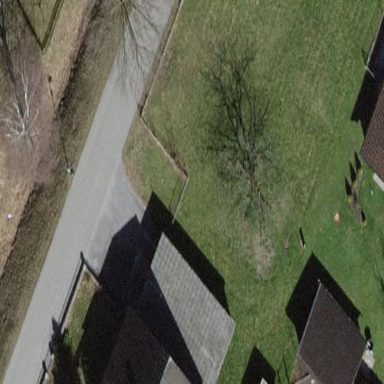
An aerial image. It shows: Garage building.